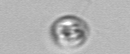
Label: Amoeba